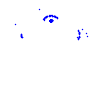
Particle: proton